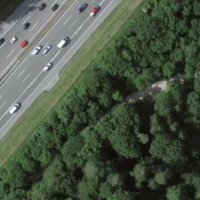
EUNIS habitat code: 41
Species observed at this site:
Arctium lappa
Corylus avellana
Fagus sylvatica